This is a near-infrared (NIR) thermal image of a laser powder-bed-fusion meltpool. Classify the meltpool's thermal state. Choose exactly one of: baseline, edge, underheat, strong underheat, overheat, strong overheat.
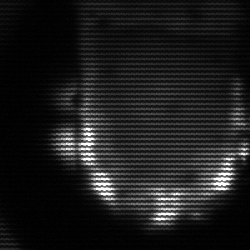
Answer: baseline